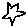
Label: star